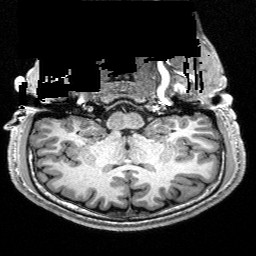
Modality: T1w
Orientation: sagittal
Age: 20
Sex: male
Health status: healthy
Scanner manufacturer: siemens
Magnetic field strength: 3 T
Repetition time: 3.2 s